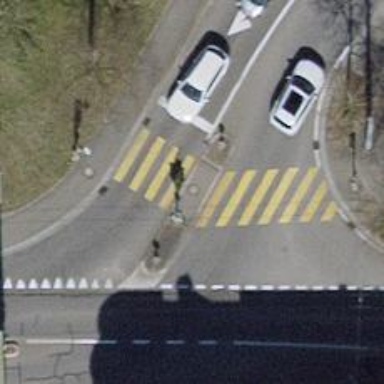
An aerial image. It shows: Marked pedestrian crossing with zebra designation and central island.